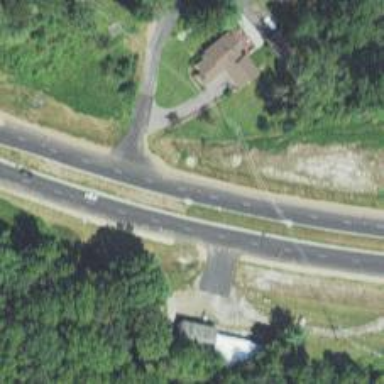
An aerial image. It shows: Trunk highway.